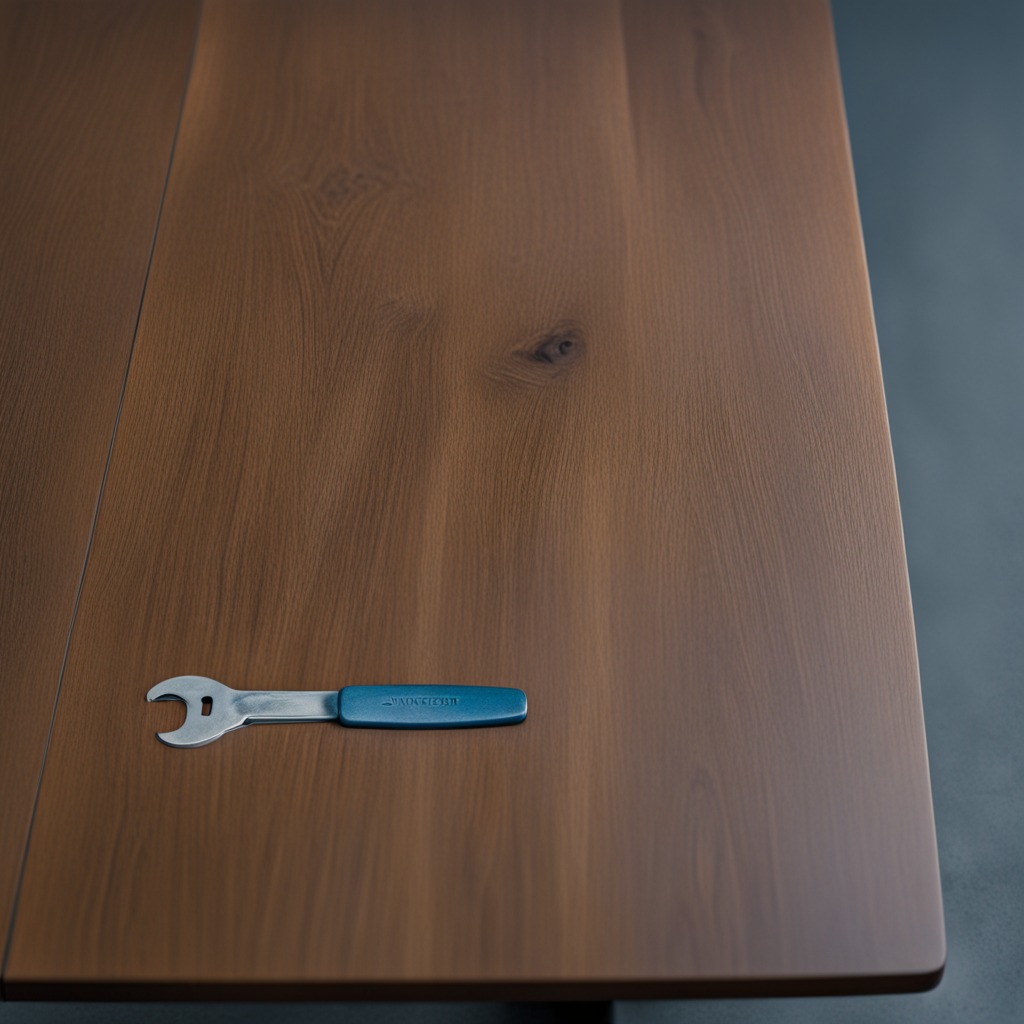
An wrench is lying on the old table.